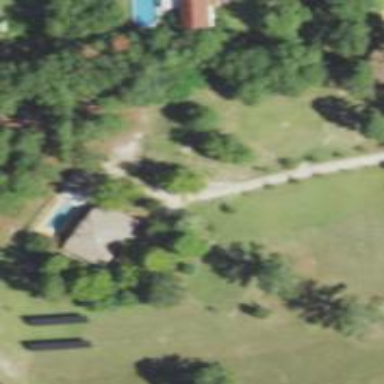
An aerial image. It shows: Driveway.